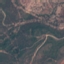
Label: HerbaceousVegetation